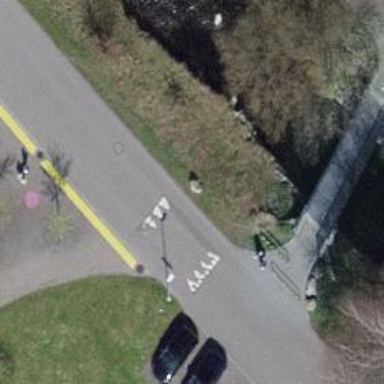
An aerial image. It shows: Asphalt road with traffic calming table.